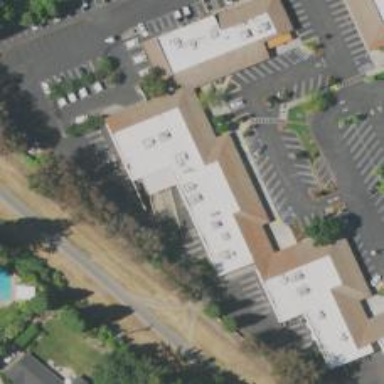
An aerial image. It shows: Fitness center located in leisure land.